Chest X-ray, PA view. Patient: 40 years old, sex F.
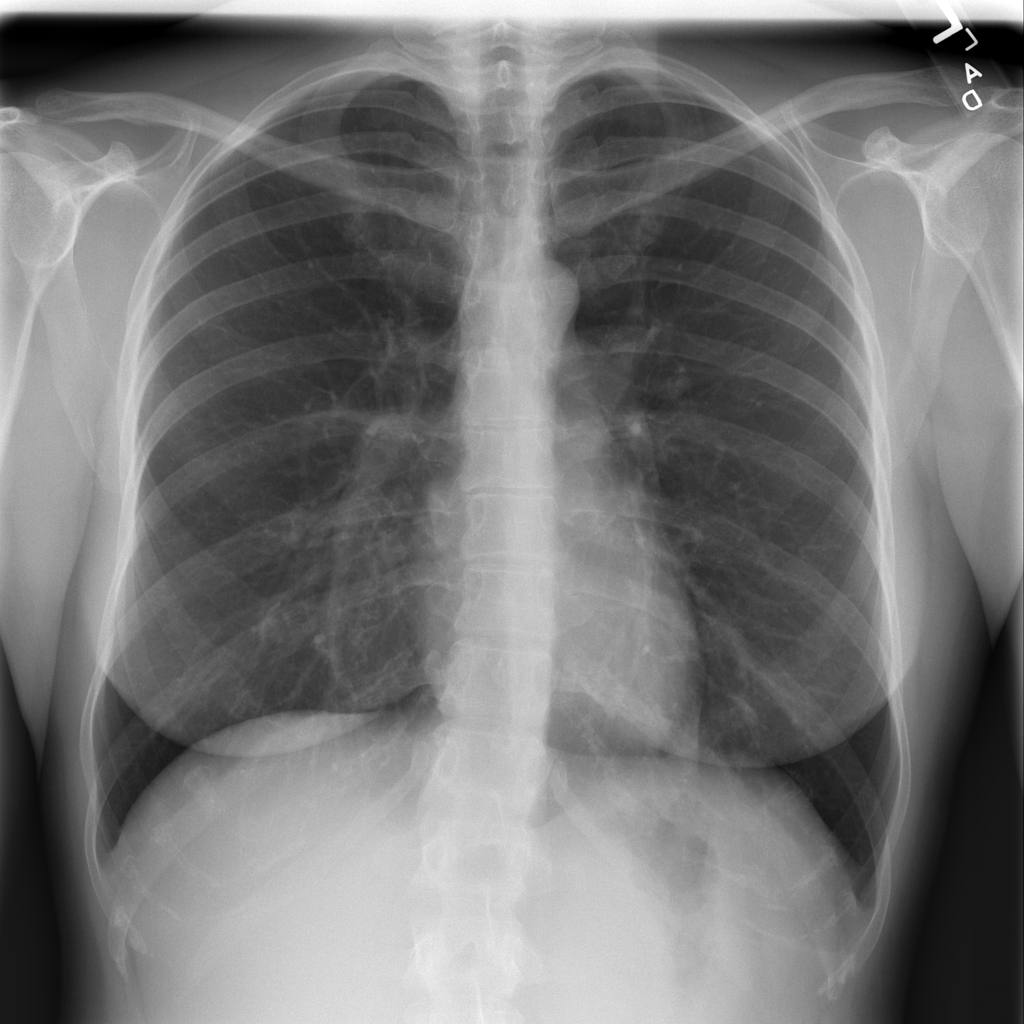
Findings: No Finding